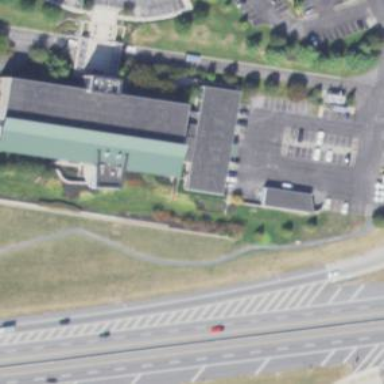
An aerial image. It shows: Government office building specializing in transportation services.